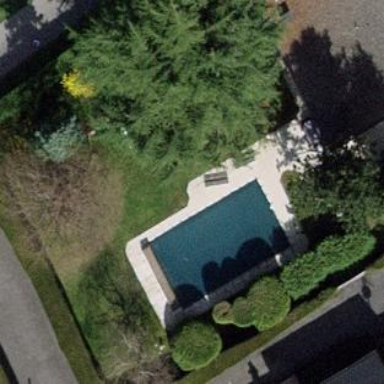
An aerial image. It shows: Swimming pool located in leisure land.